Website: crate-barrel
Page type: stored-credit-cards
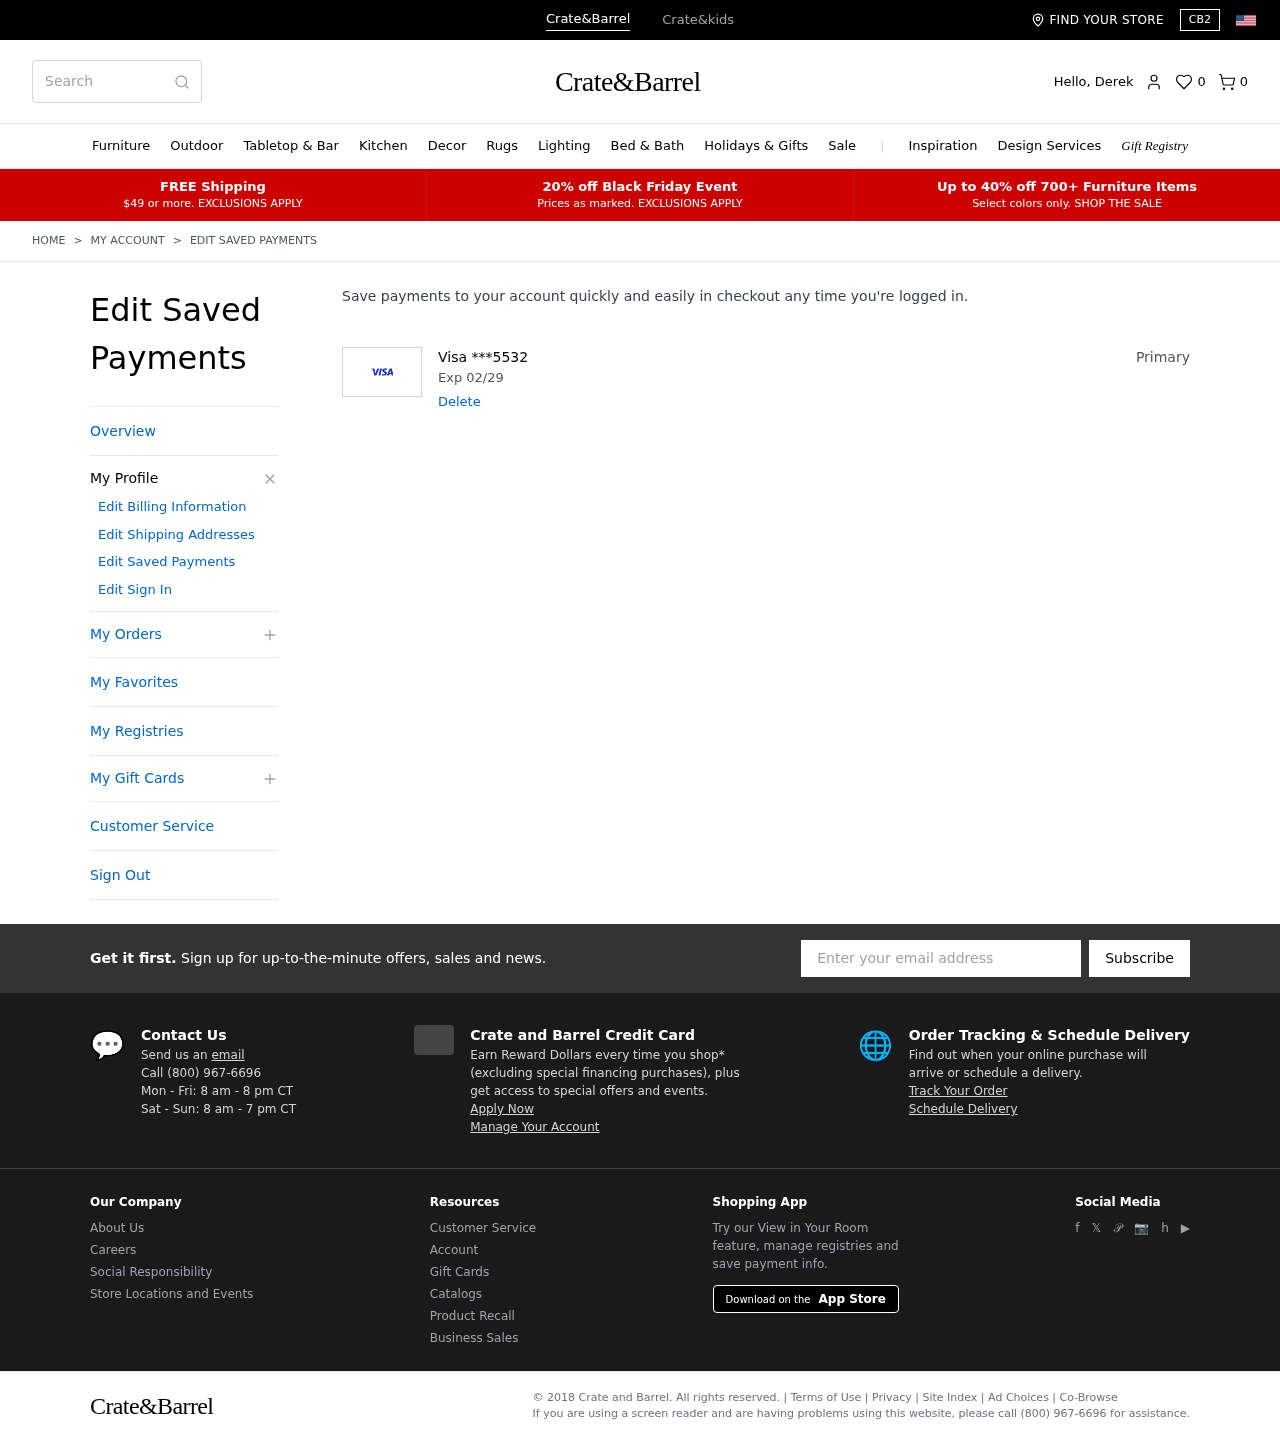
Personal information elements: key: PII_CARD_EXPIRY
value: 02/29
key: PII_CARD_LAST4
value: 5532
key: PII_CARD_TYPE
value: Visa
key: PII_FIRSTNAME
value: Derek
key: PII_EMAIL
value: derekbrooks@gmail.com
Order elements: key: ORDER_NUM_ITEMS
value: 0
Search elements: key: HEADER_SEARCH
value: Search
Other elements: key: FAVORITES_COUNT
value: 0